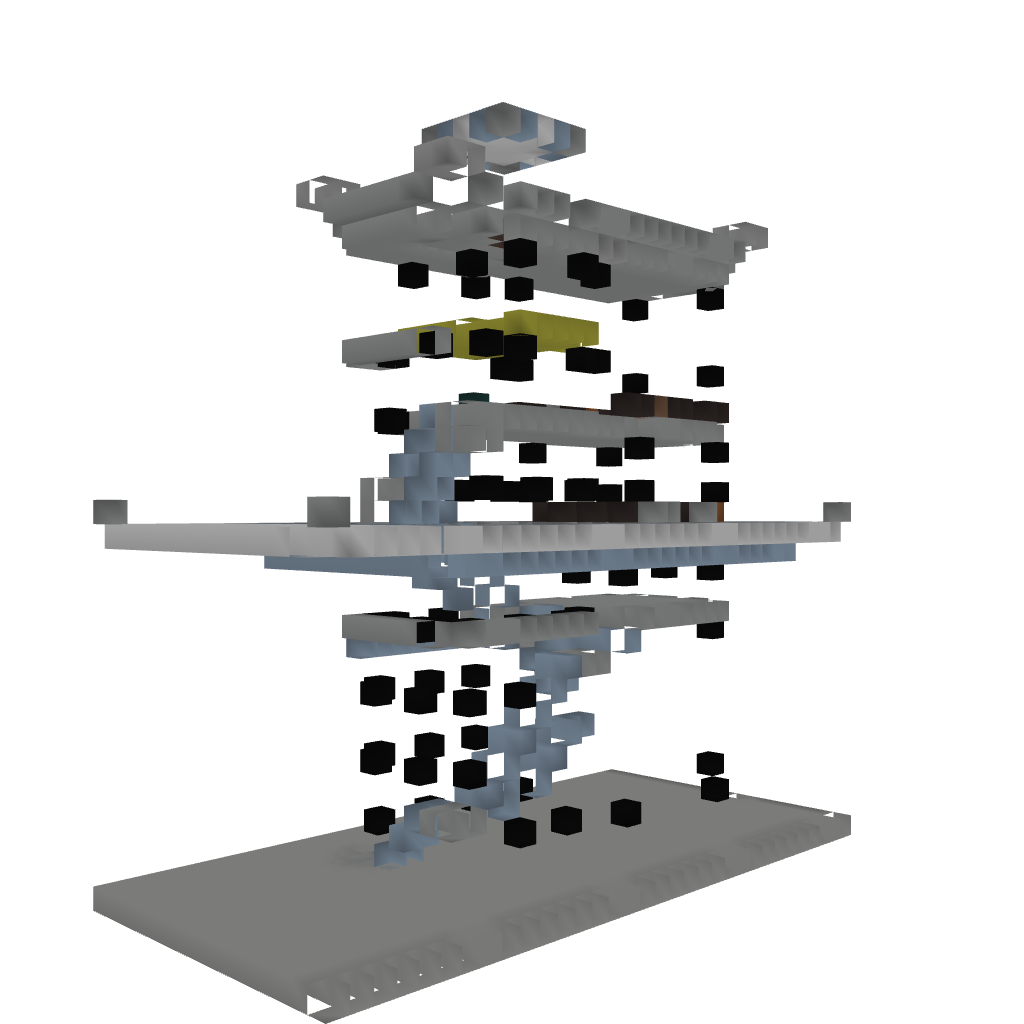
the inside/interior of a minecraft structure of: medium castle